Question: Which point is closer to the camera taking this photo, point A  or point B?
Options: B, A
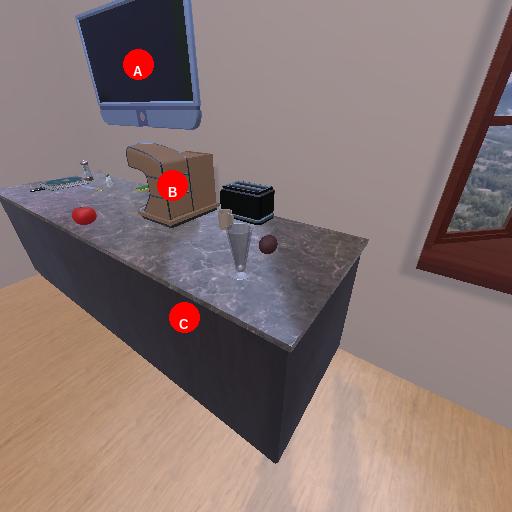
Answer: B